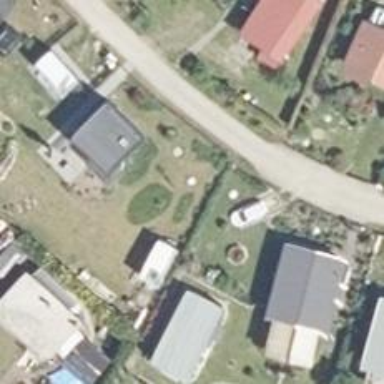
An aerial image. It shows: Simple house.